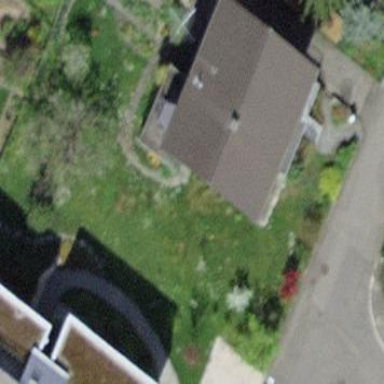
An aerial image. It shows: Gabled roofed house.